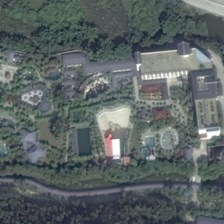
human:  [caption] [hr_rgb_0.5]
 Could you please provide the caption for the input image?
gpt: many green trees are around a resort with some buildings .

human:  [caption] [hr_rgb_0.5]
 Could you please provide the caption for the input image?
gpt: a river road passes through a dense residential area .

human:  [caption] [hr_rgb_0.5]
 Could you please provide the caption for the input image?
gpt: blue, red and orange buildings are on the side of the road .

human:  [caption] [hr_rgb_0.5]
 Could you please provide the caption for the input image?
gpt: many green trees are around a resort with some buildings .

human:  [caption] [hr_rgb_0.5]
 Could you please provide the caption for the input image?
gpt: blue, red and orange buildings are on the side of the road .